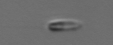
Label: flagellate_morphotype3